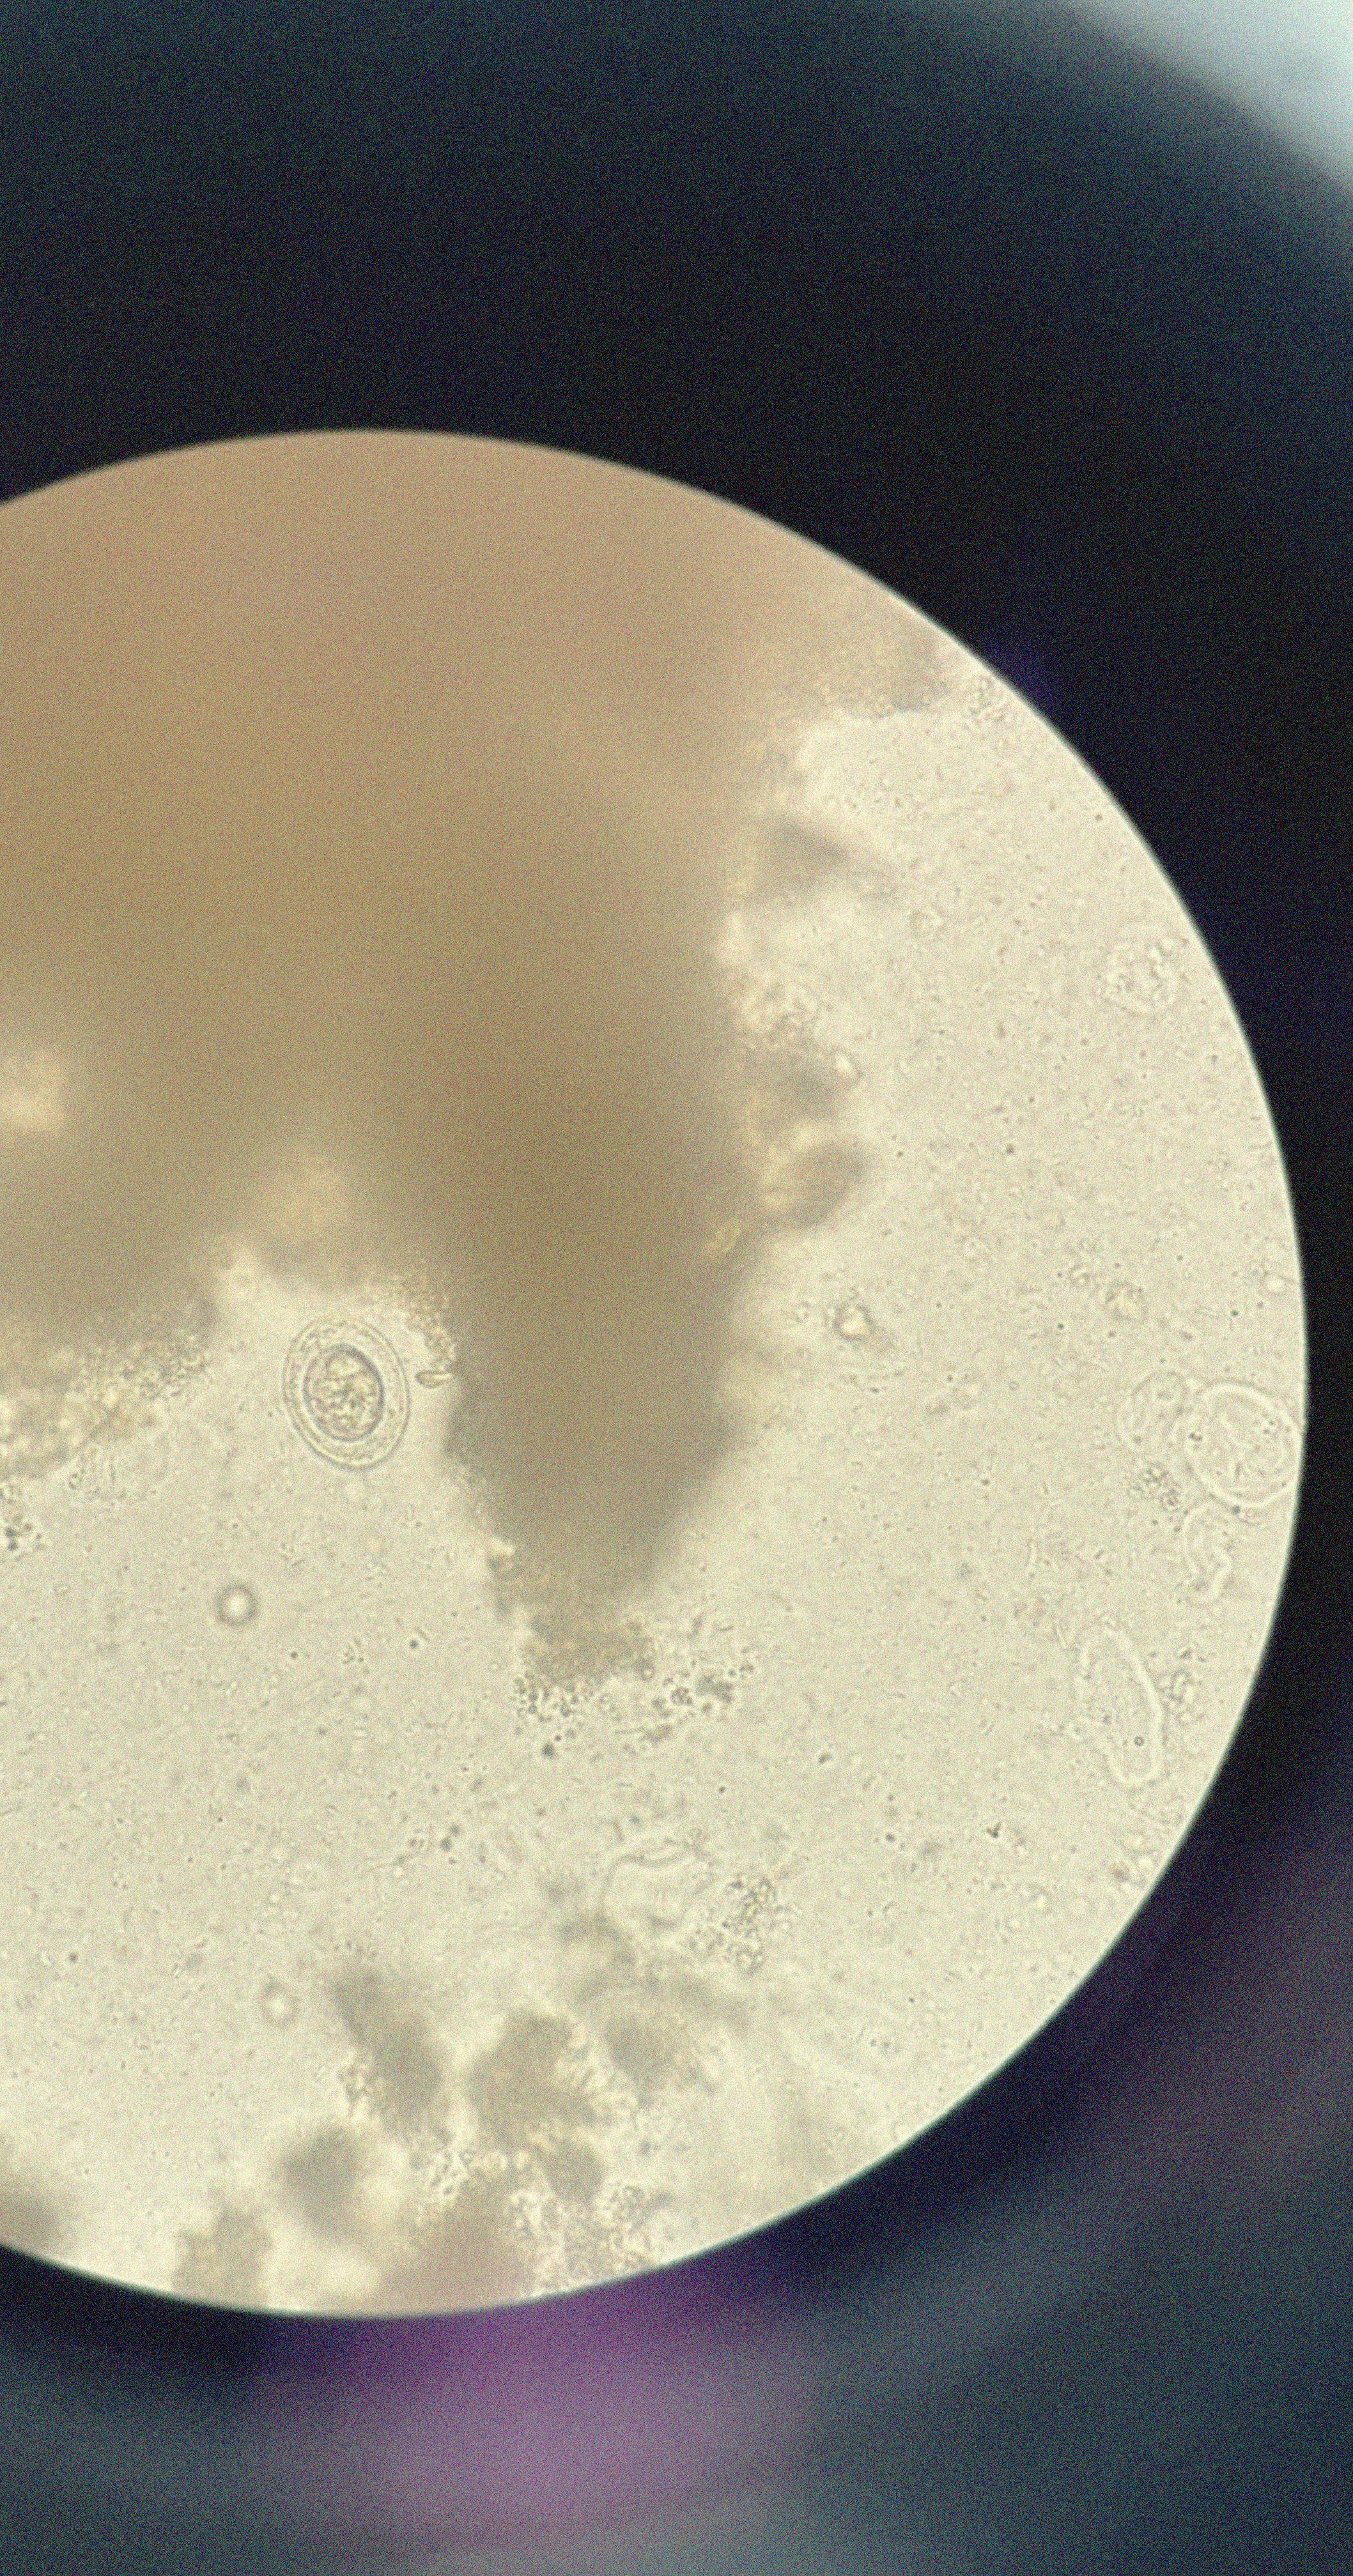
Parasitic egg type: Hymenolepis nana